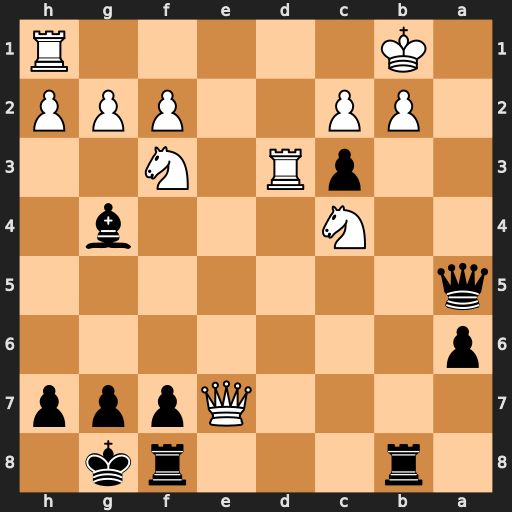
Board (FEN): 1r3rk1/4Qppp/p7/q7/2N3b1/2pR1N2/1PP2PPP/1K5R
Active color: b
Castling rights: -
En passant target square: -
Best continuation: Rxb2+ Nxb2 Rb8 Rd8+ Rxd8